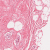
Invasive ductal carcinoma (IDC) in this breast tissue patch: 0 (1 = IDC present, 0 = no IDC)